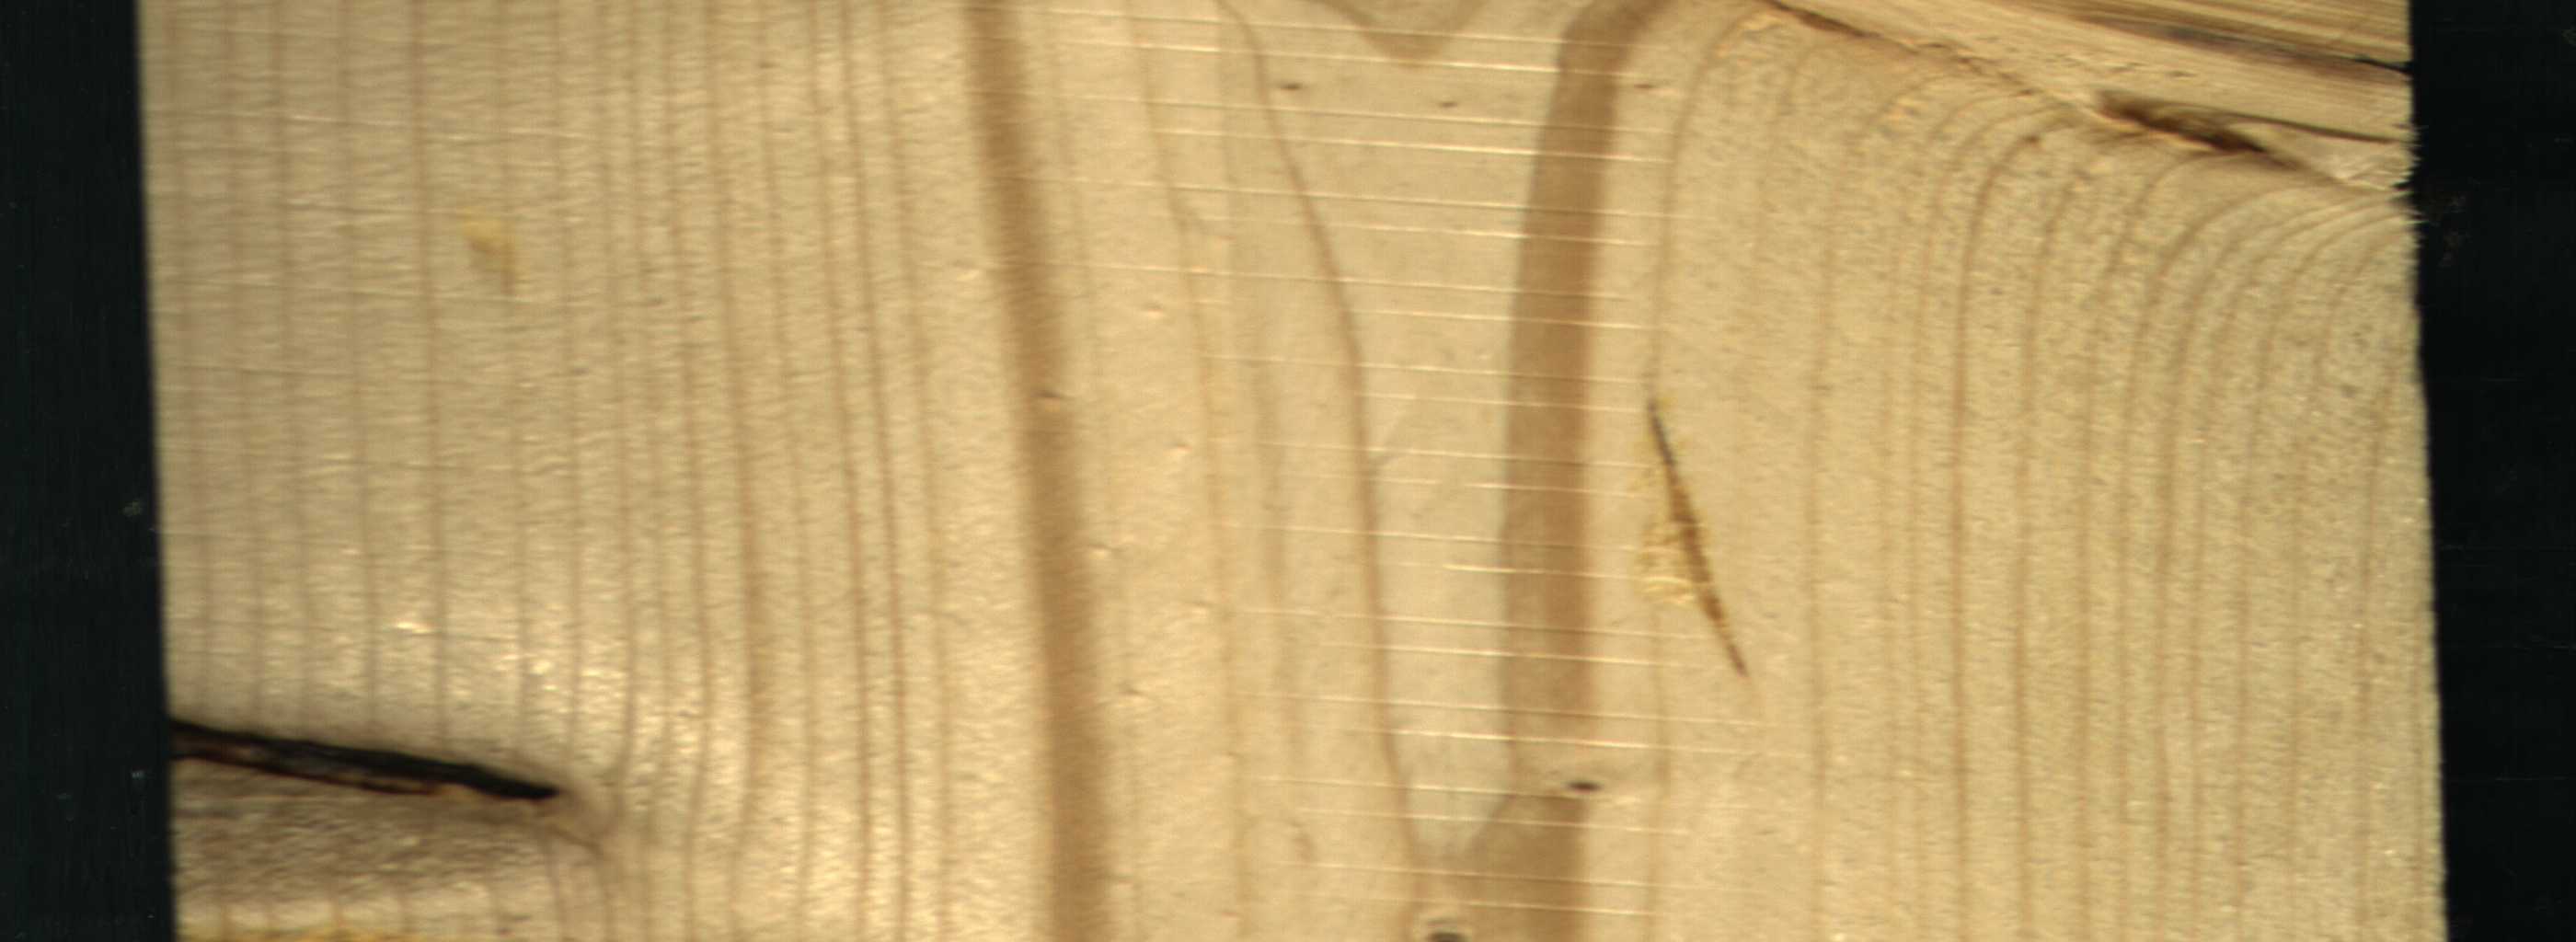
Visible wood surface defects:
resin
Quartzity
Quartzity
Knot_missing
Live_Knot